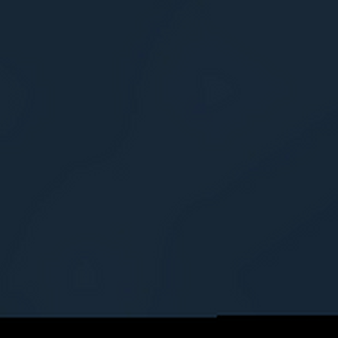
Label: other